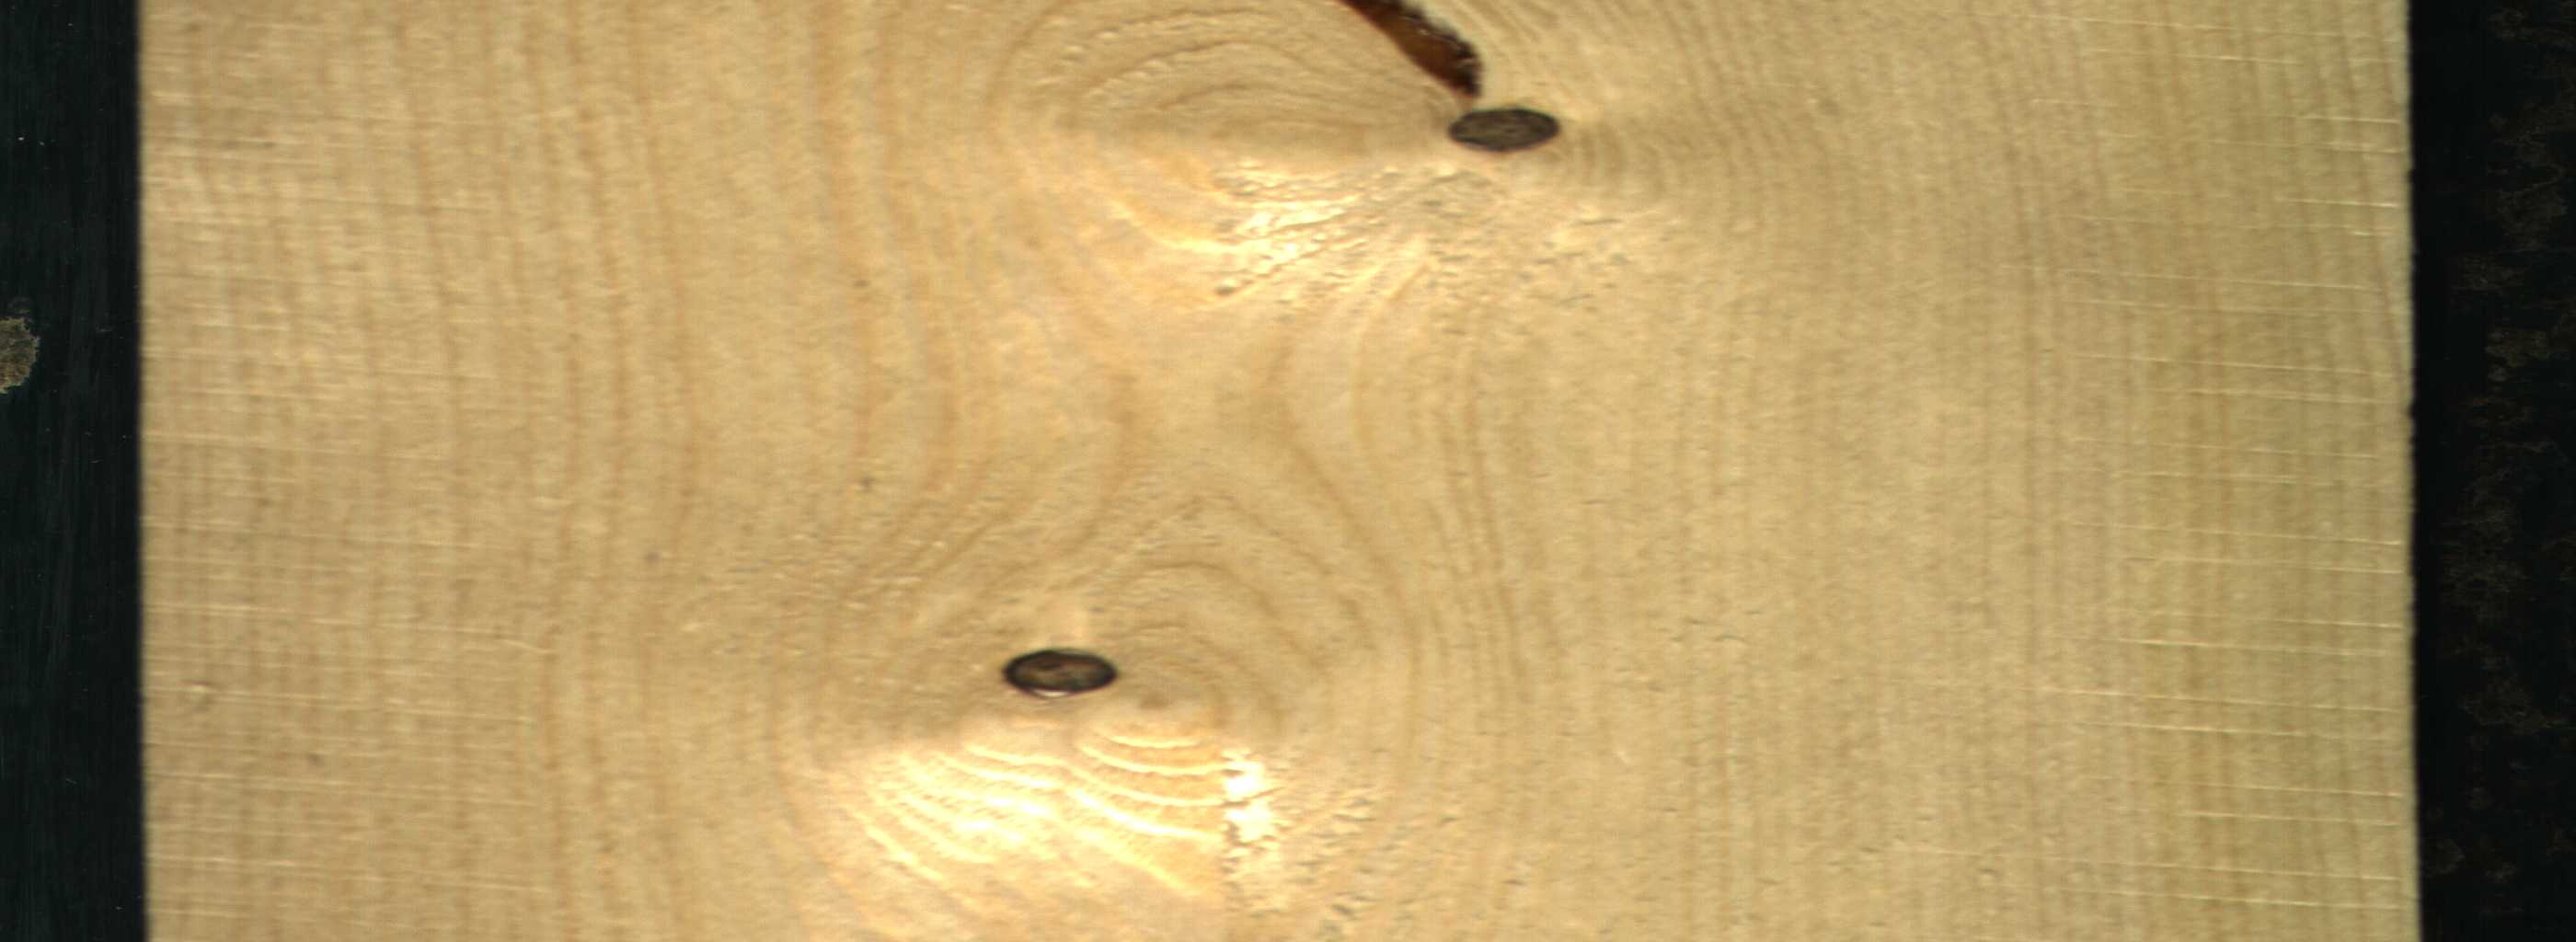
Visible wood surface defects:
resin
Dead_Knot
Dead_Knot
Dead_Knot